Aerial crown-view tile of a tropical tree (Barro Colorado Island, Panama), acquired 20250217:
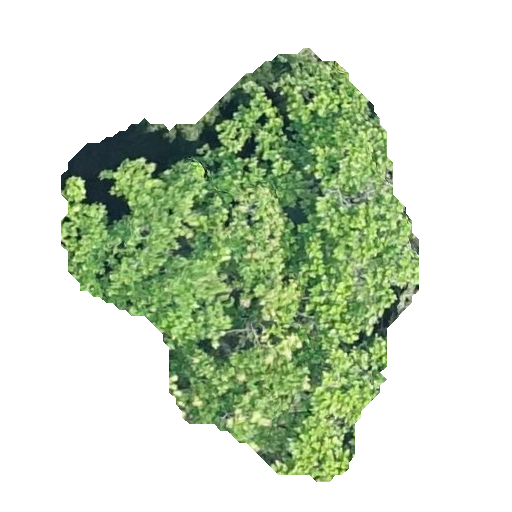
Species: Anacardium excelsum
GBIF accepted scientific name: Anacardium excelsum
Crown area: 144.373 m²